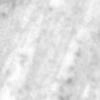
Label: no_change